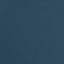
Label: SeaLake